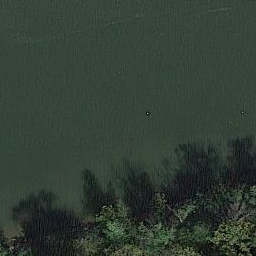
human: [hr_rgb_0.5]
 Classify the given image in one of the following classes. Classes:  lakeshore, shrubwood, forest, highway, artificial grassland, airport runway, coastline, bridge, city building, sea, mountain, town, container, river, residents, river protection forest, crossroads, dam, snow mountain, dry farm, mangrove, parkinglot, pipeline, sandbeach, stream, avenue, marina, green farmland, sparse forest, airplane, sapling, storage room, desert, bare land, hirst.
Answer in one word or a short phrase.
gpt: river protection forest